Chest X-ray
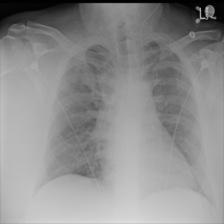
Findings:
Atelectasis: negative
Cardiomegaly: negative
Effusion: negative
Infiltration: negative
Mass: negative
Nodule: negative
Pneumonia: negative
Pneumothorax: negative
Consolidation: negative
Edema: negative
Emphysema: negative
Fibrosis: negative
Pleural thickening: negative
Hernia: negative